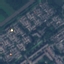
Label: Residential